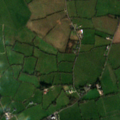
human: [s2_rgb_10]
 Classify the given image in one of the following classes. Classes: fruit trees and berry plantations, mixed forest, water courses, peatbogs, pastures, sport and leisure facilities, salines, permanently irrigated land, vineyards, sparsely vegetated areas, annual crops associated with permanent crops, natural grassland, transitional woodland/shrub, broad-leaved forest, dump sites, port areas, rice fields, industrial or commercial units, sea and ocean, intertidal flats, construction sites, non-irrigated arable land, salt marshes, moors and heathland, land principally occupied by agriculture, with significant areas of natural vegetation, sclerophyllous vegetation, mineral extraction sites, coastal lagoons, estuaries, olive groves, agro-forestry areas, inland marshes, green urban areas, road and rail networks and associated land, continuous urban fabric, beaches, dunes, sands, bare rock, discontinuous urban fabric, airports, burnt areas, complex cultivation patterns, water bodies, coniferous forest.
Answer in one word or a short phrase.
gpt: discontinuous urban fabric, pastures